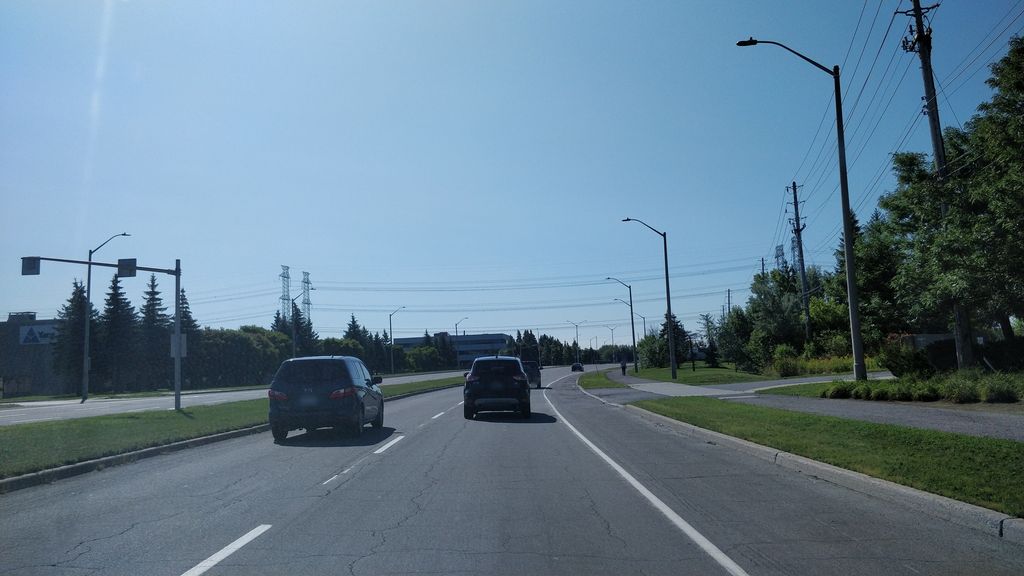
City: ottawa-gatineau